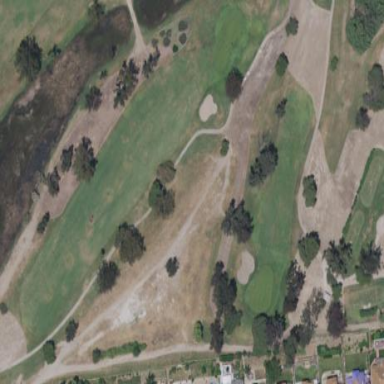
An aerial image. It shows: Area with grass used as rough in golf course.